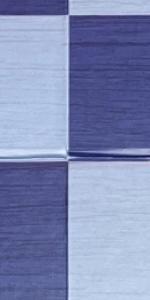
Label: Empty